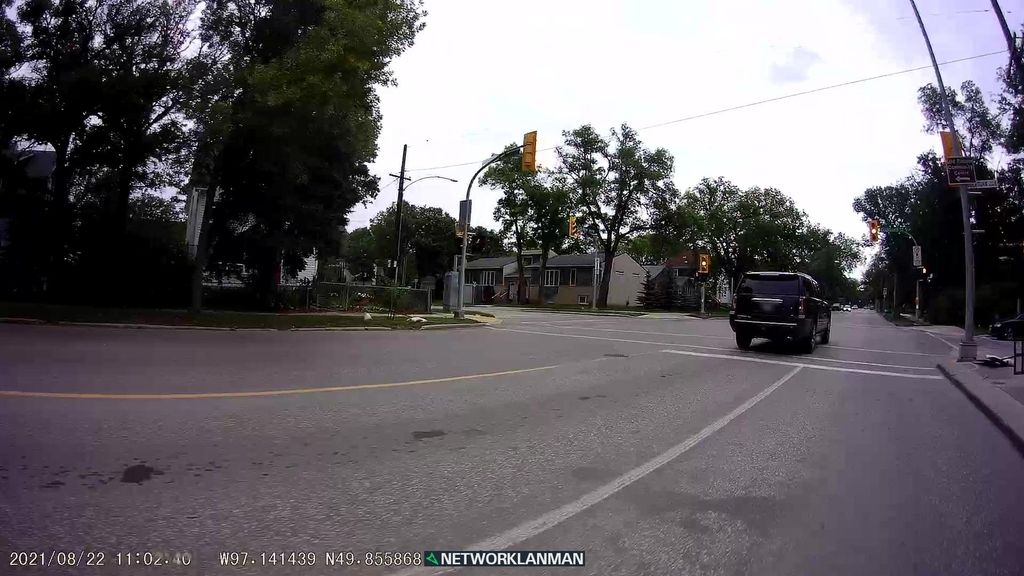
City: winnipeg